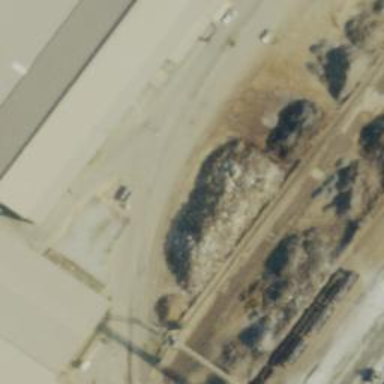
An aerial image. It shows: Rail spur service for freight transportation with steel rails.